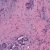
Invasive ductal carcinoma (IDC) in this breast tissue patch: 1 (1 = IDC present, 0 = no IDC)